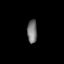
Tissue: prostate
Cell type: Epithelial cells
Senescence score: 0.3358
Nuclear area (px): 224
Mean DAPI intensity: 120.379